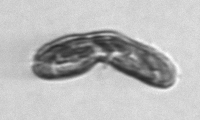
Label: Karenia